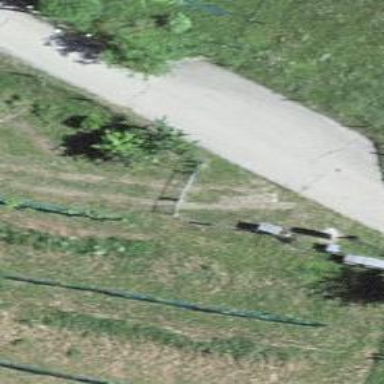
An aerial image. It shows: Unpaved driveway serving as service road.